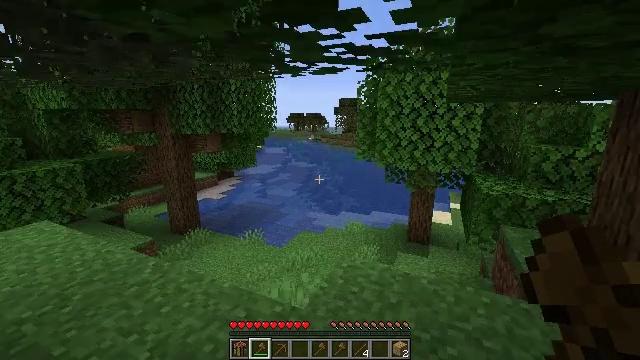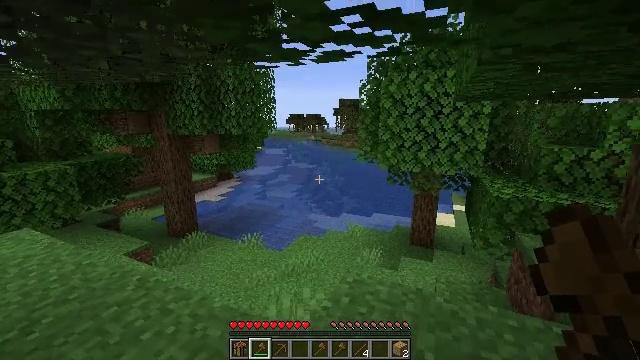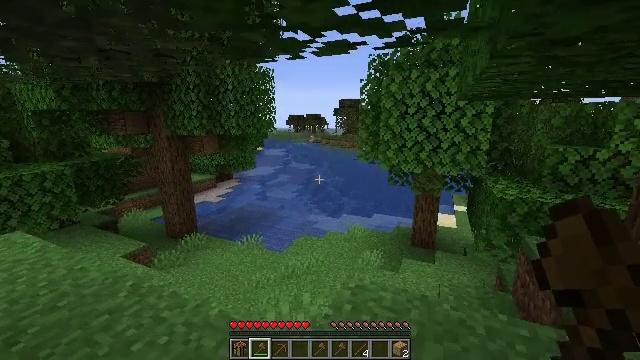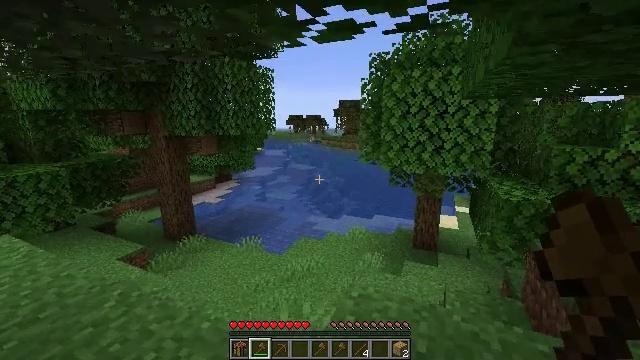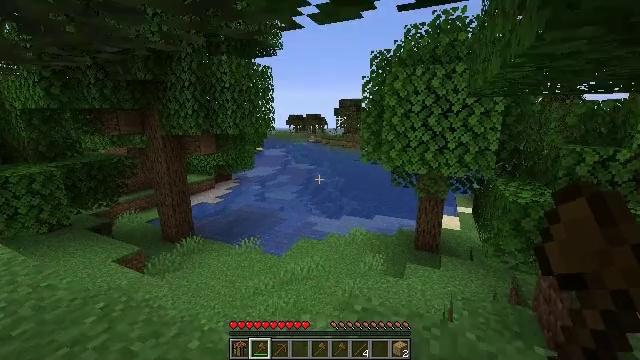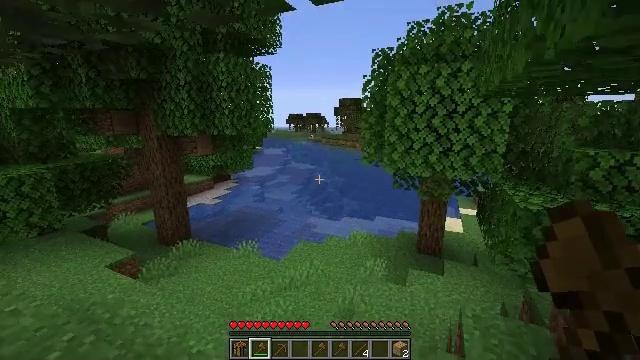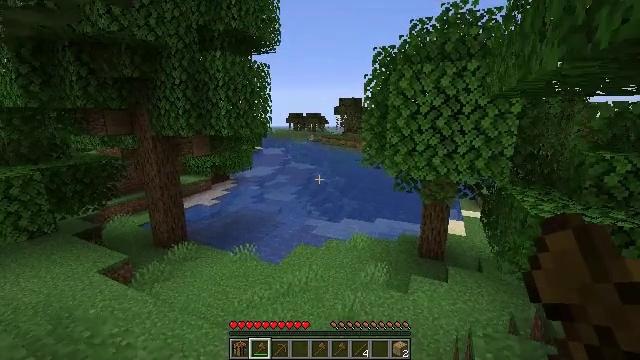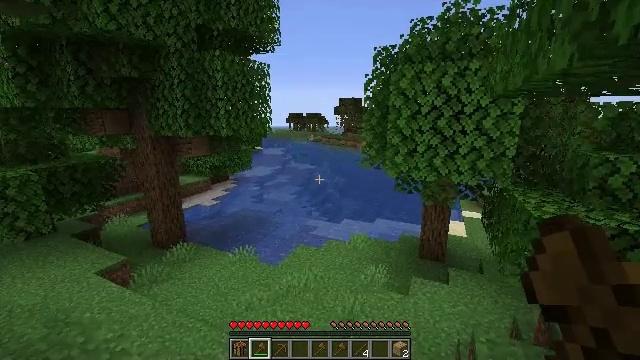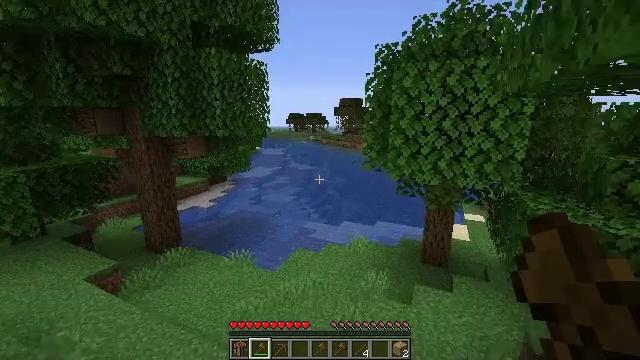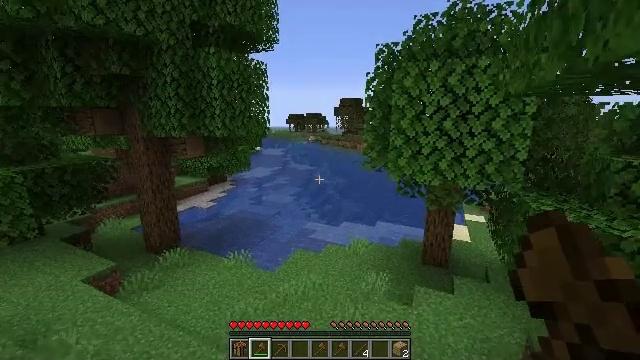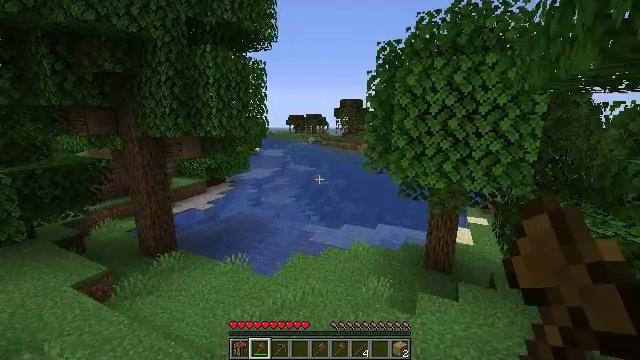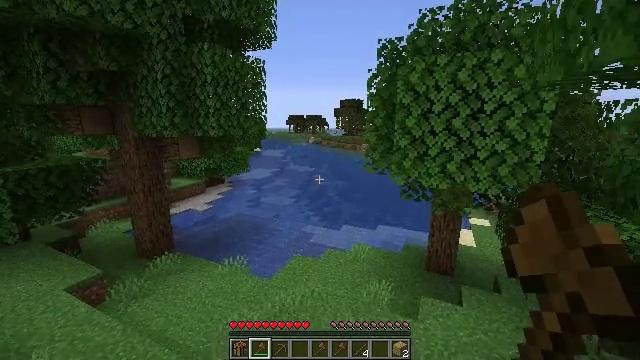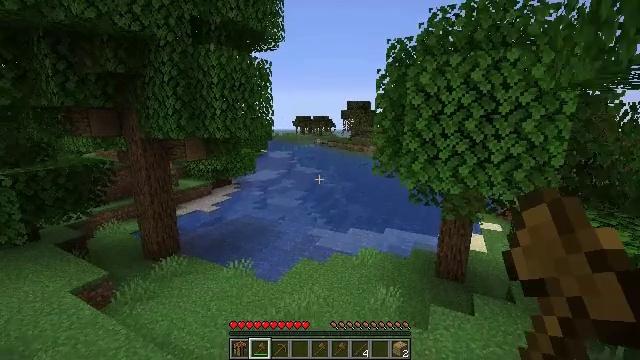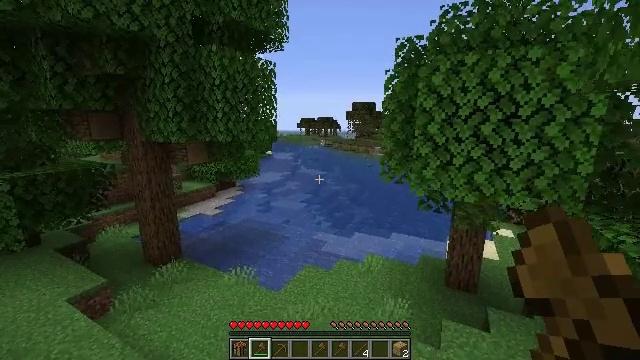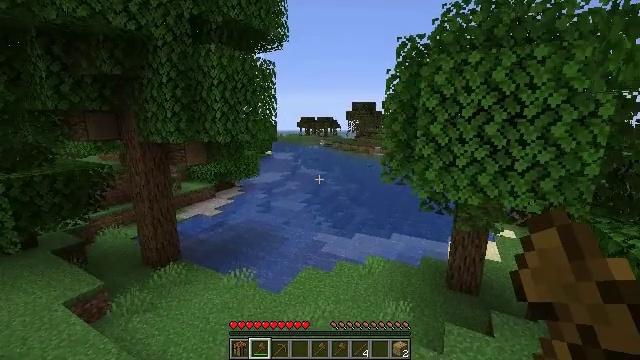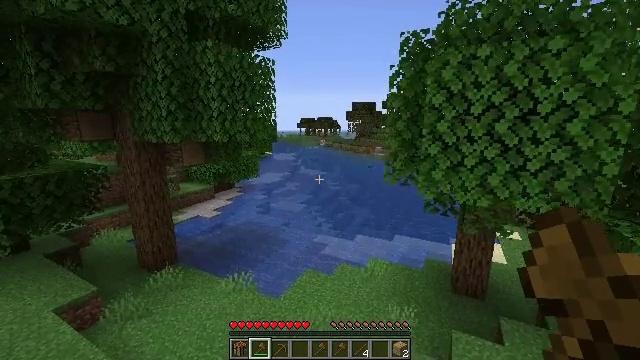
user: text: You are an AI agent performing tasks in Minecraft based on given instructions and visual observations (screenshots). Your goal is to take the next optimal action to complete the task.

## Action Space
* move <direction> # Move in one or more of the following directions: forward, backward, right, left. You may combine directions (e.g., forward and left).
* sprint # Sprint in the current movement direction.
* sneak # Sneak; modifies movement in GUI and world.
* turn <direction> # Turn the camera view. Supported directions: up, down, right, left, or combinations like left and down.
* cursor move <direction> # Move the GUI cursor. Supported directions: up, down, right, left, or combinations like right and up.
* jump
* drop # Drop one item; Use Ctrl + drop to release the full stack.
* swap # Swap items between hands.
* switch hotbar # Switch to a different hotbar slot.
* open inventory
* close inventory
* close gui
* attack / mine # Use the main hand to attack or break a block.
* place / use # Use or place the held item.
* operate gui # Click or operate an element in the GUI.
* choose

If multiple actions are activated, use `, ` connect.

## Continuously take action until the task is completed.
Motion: motion action
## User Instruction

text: Kill the salmon.
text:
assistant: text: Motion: move forward
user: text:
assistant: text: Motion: move forward
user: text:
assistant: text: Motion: move forward
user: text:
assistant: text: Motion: move forward
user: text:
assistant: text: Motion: move forward
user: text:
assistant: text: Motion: move forward
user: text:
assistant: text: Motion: move forward
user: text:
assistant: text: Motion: move forward
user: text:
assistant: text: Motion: move forward
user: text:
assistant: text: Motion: move forward
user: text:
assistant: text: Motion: move forward
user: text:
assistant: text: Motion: move forward, turn left
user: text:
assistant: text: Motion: move forward, turn left
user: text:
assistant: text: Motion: move forward
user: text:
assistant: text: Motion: move forward
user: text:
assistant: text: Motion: move forward
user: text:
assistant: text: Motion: move forward
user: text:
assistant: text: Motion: move forward and move left
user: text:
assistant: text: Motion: move forward and move left
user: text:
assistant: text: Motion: move forward and move left
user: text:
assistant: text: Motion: move forward and move left
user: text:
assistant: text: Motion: move forward and move left
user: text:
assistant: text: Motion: move forward and move left, turn right
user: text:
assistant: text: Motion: move forward
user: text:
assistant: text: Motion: move forward
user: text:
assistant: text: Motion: move forward
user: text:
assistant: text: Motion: move forward
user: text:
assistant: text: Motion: move forward
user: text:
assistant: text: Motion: move forward
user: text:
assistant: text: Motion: move forward, turn right